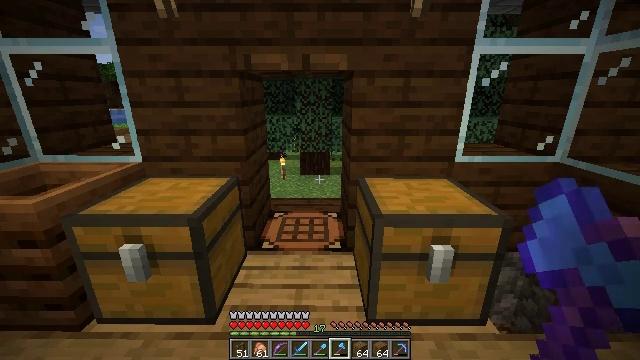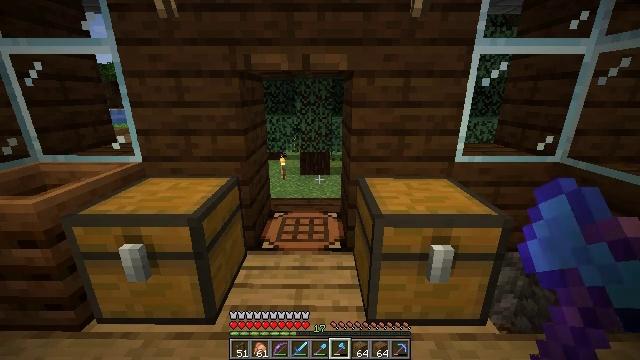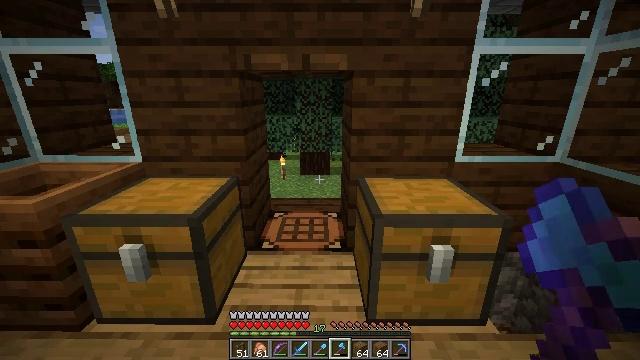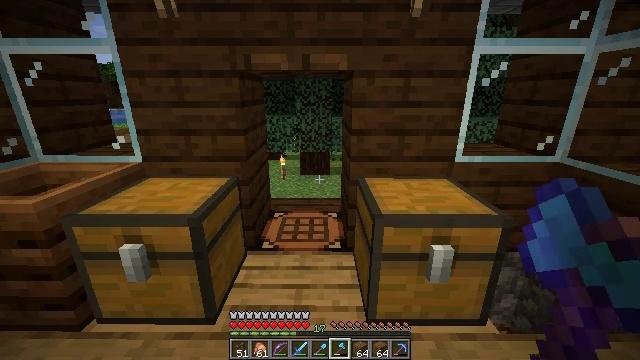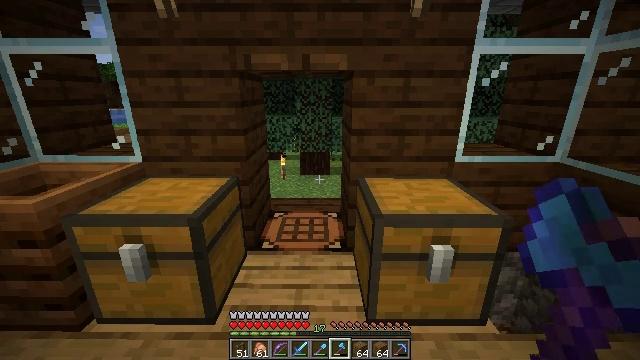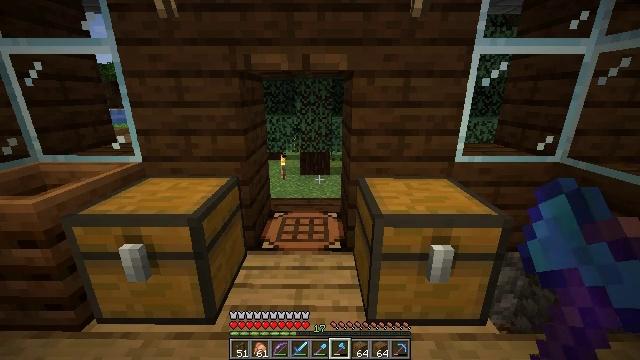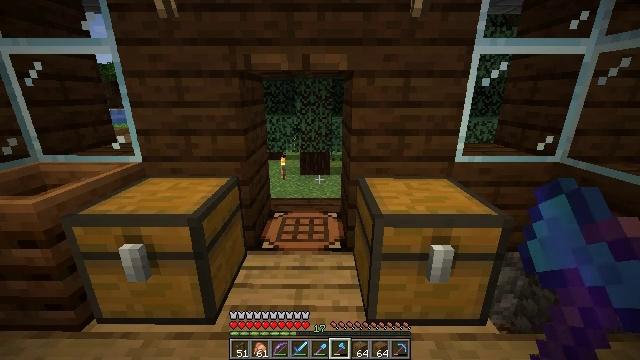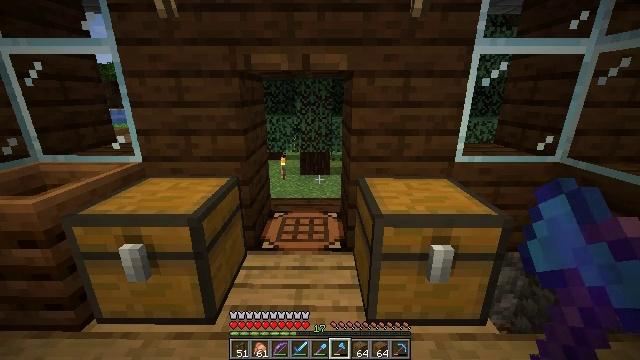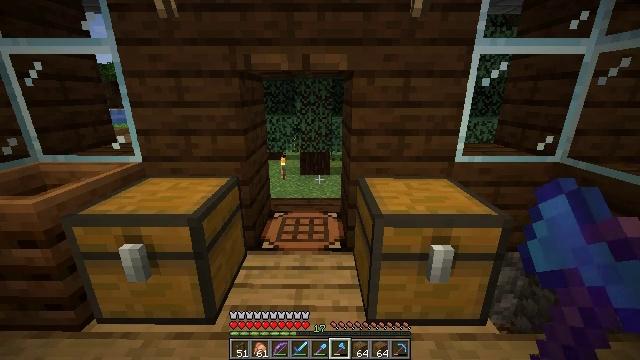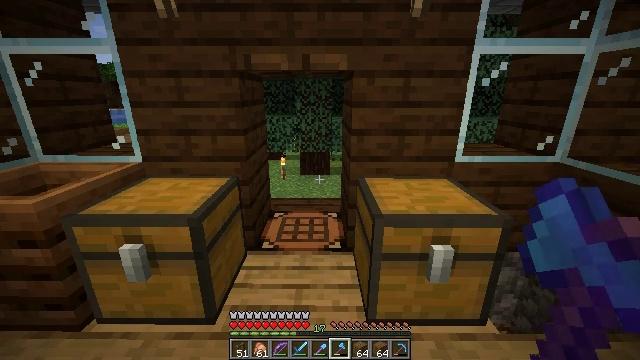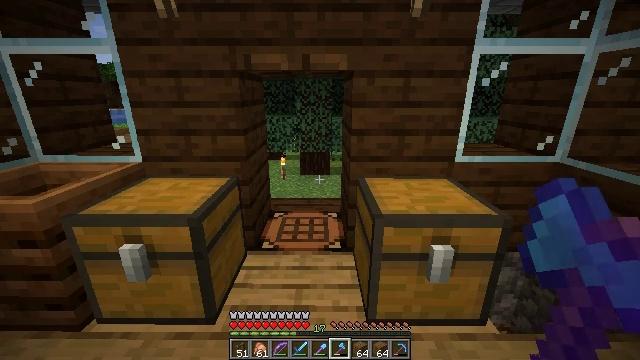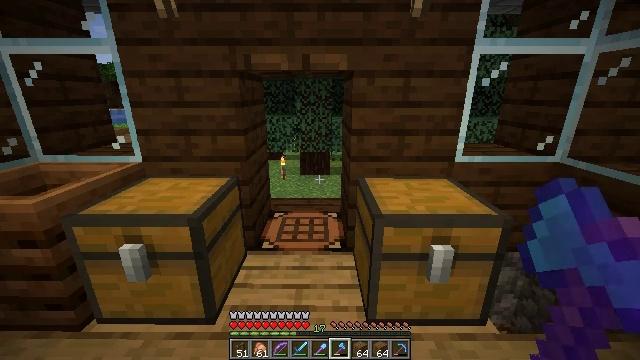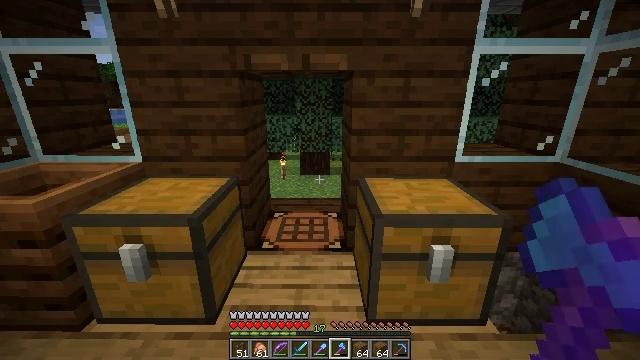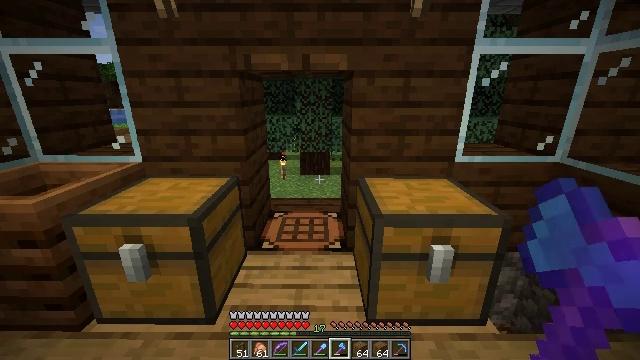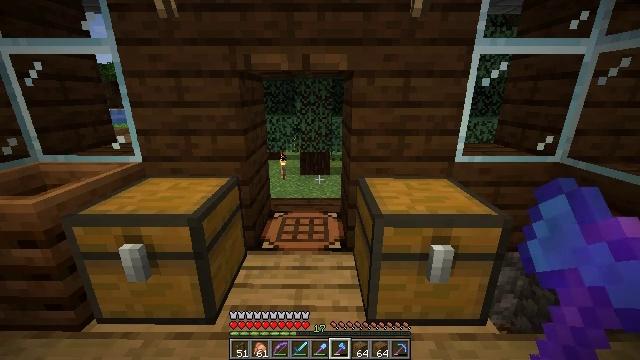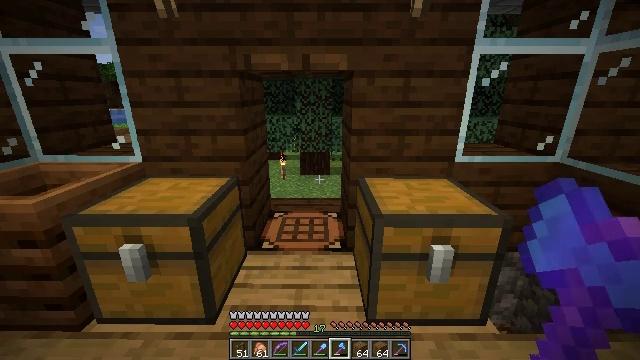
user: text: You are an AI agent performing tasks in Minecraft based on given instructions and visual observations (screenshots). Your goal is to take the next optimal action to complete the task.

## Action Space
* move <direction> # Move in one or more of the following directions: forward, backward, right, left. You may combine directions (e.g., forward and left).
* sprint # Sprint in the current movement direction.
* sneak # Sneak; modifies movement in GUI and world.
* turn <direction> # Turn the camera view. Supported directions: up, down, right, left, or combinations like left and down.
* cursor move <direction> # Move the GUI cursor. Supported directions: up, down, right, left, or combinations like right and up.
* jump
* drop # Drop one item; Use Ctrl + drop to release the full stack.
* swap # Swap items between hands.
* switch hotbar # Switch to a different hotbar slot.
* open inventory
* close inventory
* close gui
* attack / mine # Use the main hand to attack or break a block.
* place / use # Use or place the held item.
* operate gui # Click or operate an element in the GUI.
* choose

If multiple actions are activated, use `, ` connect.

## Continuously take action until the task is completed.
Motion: motion action
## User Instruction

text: Mine the spruce fence.
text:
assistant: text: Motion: no_op
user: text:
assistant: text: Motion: no_op
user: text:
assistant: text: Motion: no_op
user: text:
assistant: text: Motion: no_op
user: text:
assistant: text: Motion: no_op
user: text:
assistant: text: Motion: no_op
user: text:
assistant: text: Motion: no_op
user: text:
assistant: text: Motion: no_op
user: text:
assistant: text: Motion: no_op
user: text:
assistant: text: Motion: no_op
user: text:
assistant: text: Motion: no_op
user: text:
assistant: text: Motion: no_op
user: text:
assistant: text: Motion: no_op
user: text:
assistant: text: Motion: no_op
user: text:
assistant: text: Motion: no_op
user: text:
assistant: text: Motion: no_op
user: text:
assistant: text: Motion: no_op
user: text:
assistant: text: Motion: no_op
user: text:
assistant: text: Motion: no_op
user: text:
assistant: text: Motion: no_op
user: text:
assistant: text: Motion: no_op
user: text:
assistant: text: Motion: no_op
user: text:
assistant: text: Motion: no_op
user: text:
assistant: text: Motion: no_op
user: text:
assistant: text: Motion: no_op
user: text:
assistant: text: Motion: no_op
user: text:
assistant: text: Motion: no_op
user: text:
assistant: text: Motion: no_op
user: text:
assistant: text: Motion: no_op
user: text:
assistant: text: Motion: no_op